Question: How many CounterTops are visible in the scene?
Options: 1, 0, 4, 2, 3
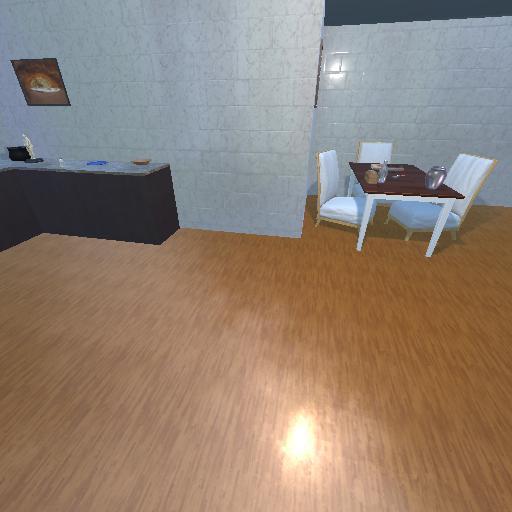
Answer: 1